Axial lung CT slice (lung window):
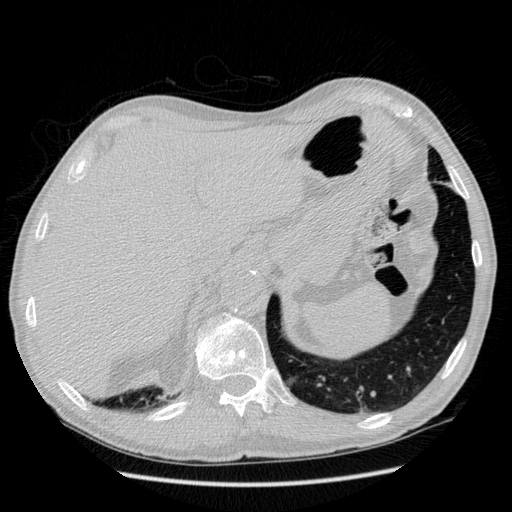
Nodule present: no